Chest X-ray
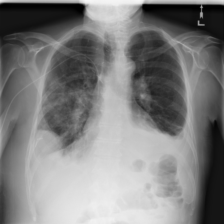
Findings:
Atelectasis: negative
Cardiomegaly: negative
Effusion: positive
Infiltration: positive
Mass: positive
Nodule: negative
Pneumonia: negative
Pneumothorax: negative
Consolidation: negative
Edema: negative
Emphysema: negative
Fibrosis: negative
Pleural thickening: positive
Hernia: negative